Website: apple
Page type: billing-address
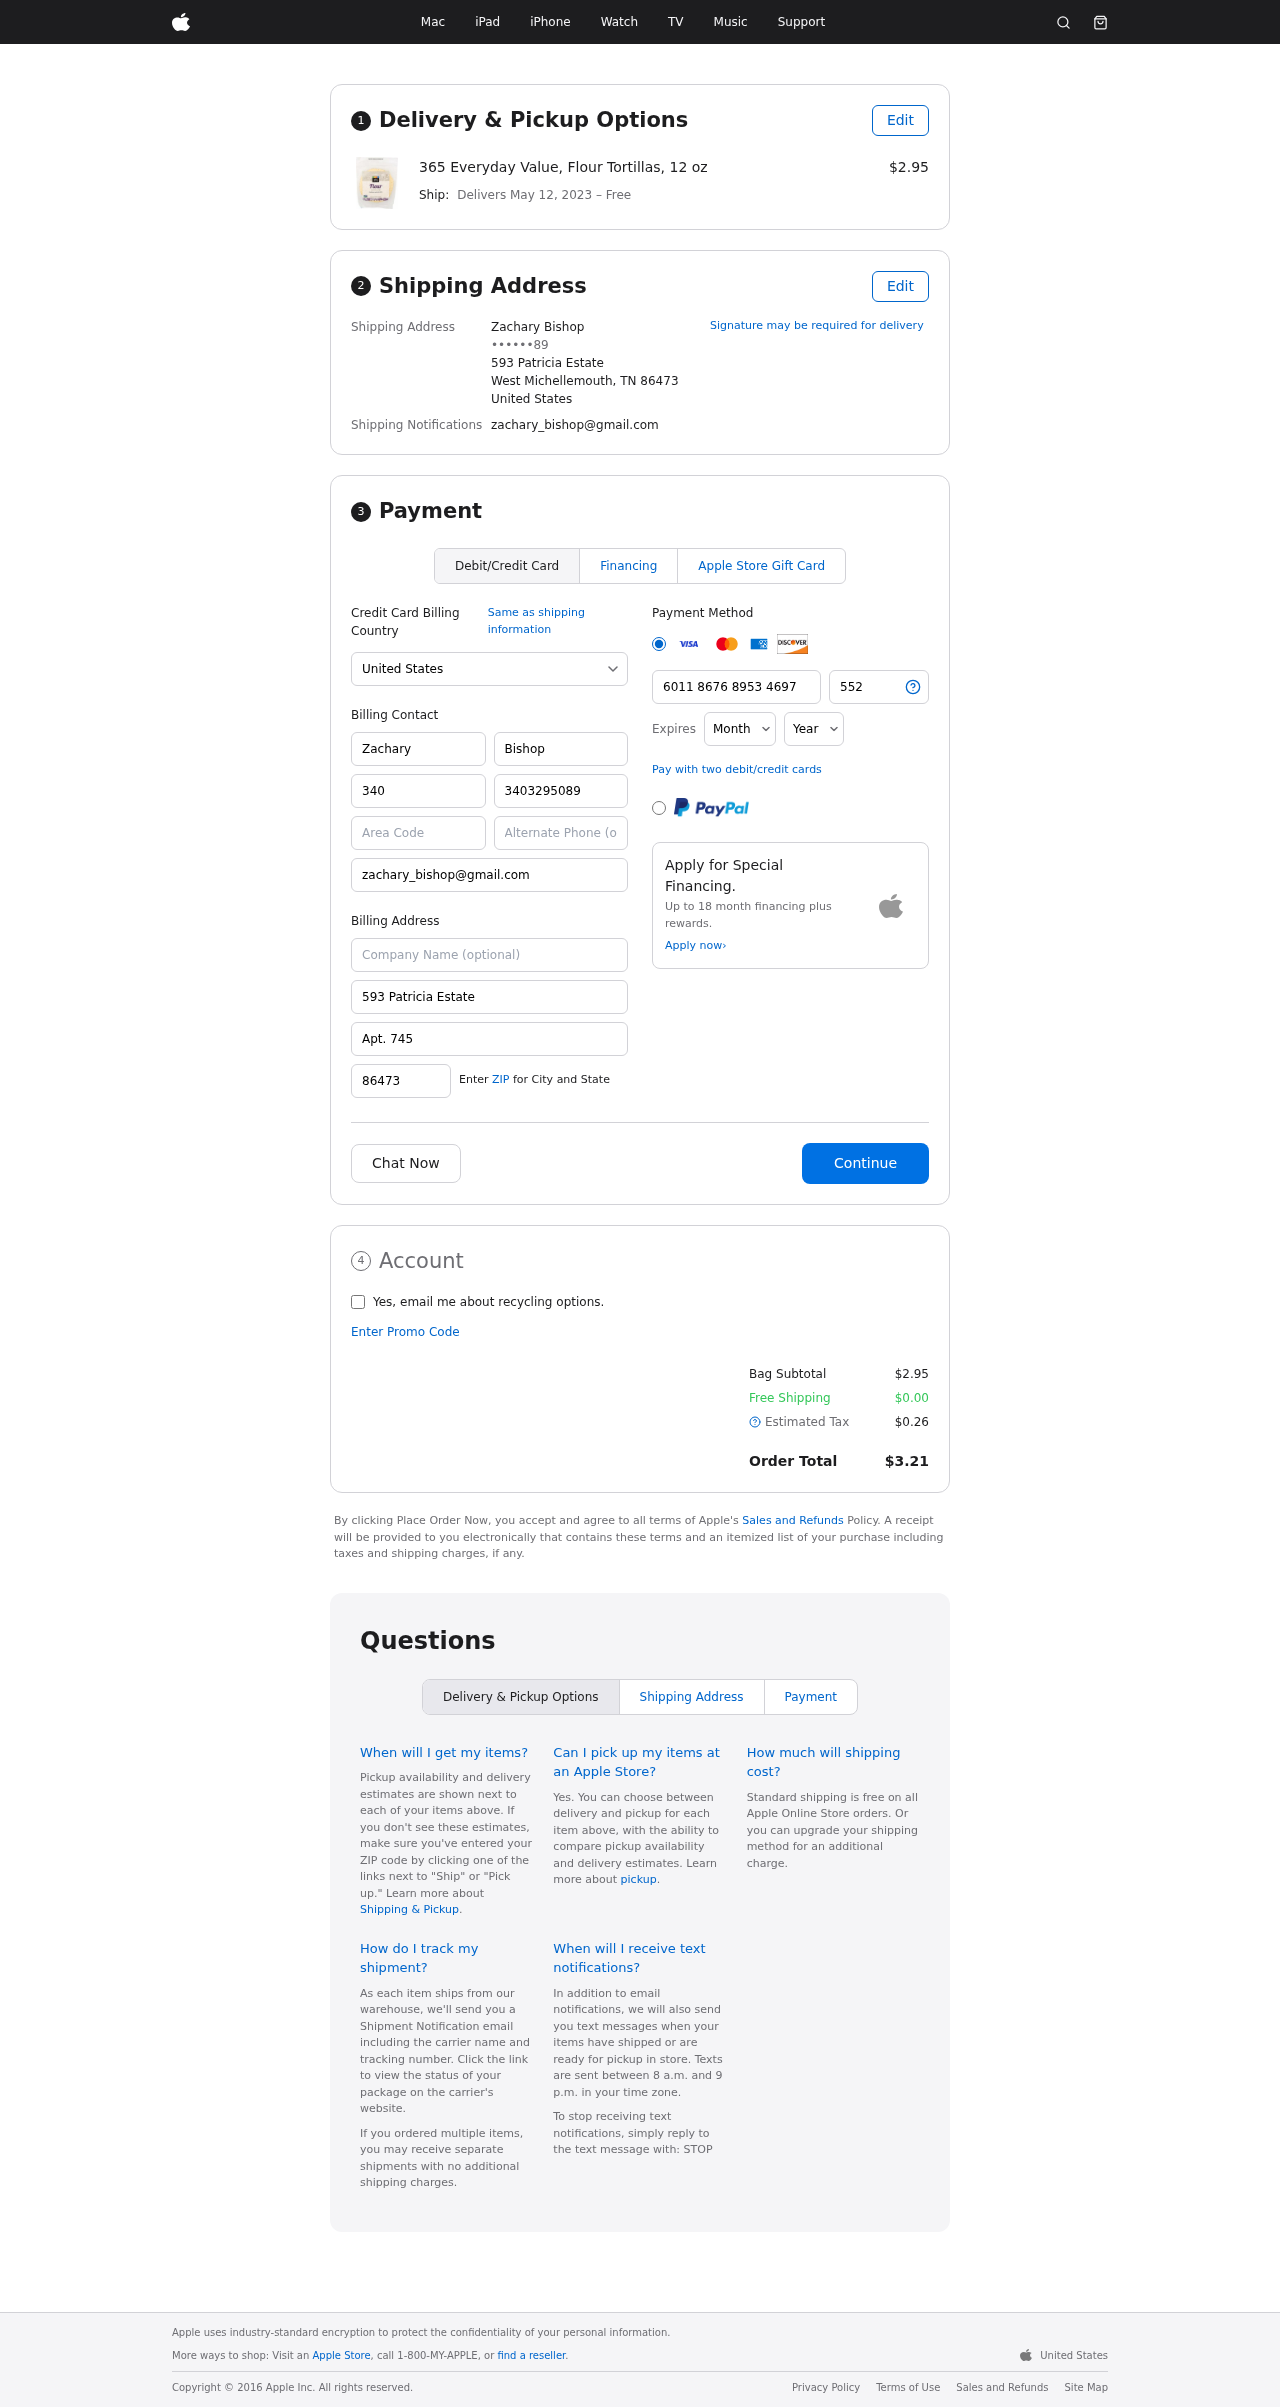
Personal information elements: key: PII_CARD_CVV
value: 552
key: PII_CARD_EXPIRY_MONTH
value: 12
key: PII_CARD_EXPIRY_YEAR
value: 26
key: PII_CARD_NUMBER
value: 6011 8676 8953 4697
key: PII_CITY_STATE_ZIP
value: West Michellemouth, TN 86473
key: PII_COUNTRY
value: United States
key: PII_EMAIL
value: zachary_bishop@gmail.com
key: PII_FULLNAME
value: Zachary Bishop
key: PII_STREET
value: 593 Patricia Estate
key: PII_PHONE_MASKED
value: ••••••89
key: PII_BILLING_FIRSTNAME
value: Zachary
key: PII_BILLING_LASTNAME
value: Bishop
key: PII_BILLING_PHONE_AREA
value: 340
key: PII_BILLING_PHONE
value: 3403295089
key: PII_BILLING_EMAIL
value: zachary_bishop@gmail.com
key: PII_BILLING_STREET
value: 593 Patricia Estate
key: PII_BILLING_STREET2
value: Apt. 745
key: PII_BILLING_POSTCODE
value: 86473
Product elements: key: PRODUCT1_NAME
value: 365 Everyday Value, Flour Tortillas, 12 oz
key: PRODUCT1_PRICE
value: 2.95
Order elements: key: ORDER_DELIVERY_DATE
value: May 12, 2023
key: ORDER_SUBTOTAL
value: $2.95
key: ORDER_SHIPPING_COST
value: $0.00
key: ORDER_TAX
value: $0.26
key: ORDER_TOTAL
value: $3.21